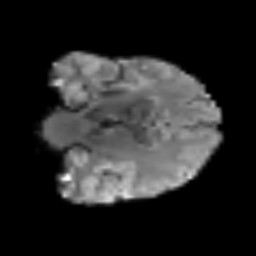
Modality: T2w
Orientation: coronal
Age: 41
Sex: male
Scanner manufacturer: siemens
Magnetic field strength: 3 T
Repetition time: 3.2 s
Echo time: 0.081 s